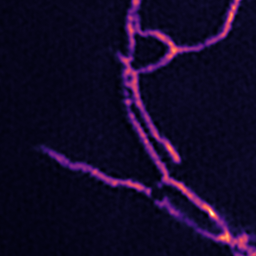
Label: Super-resolution ER image